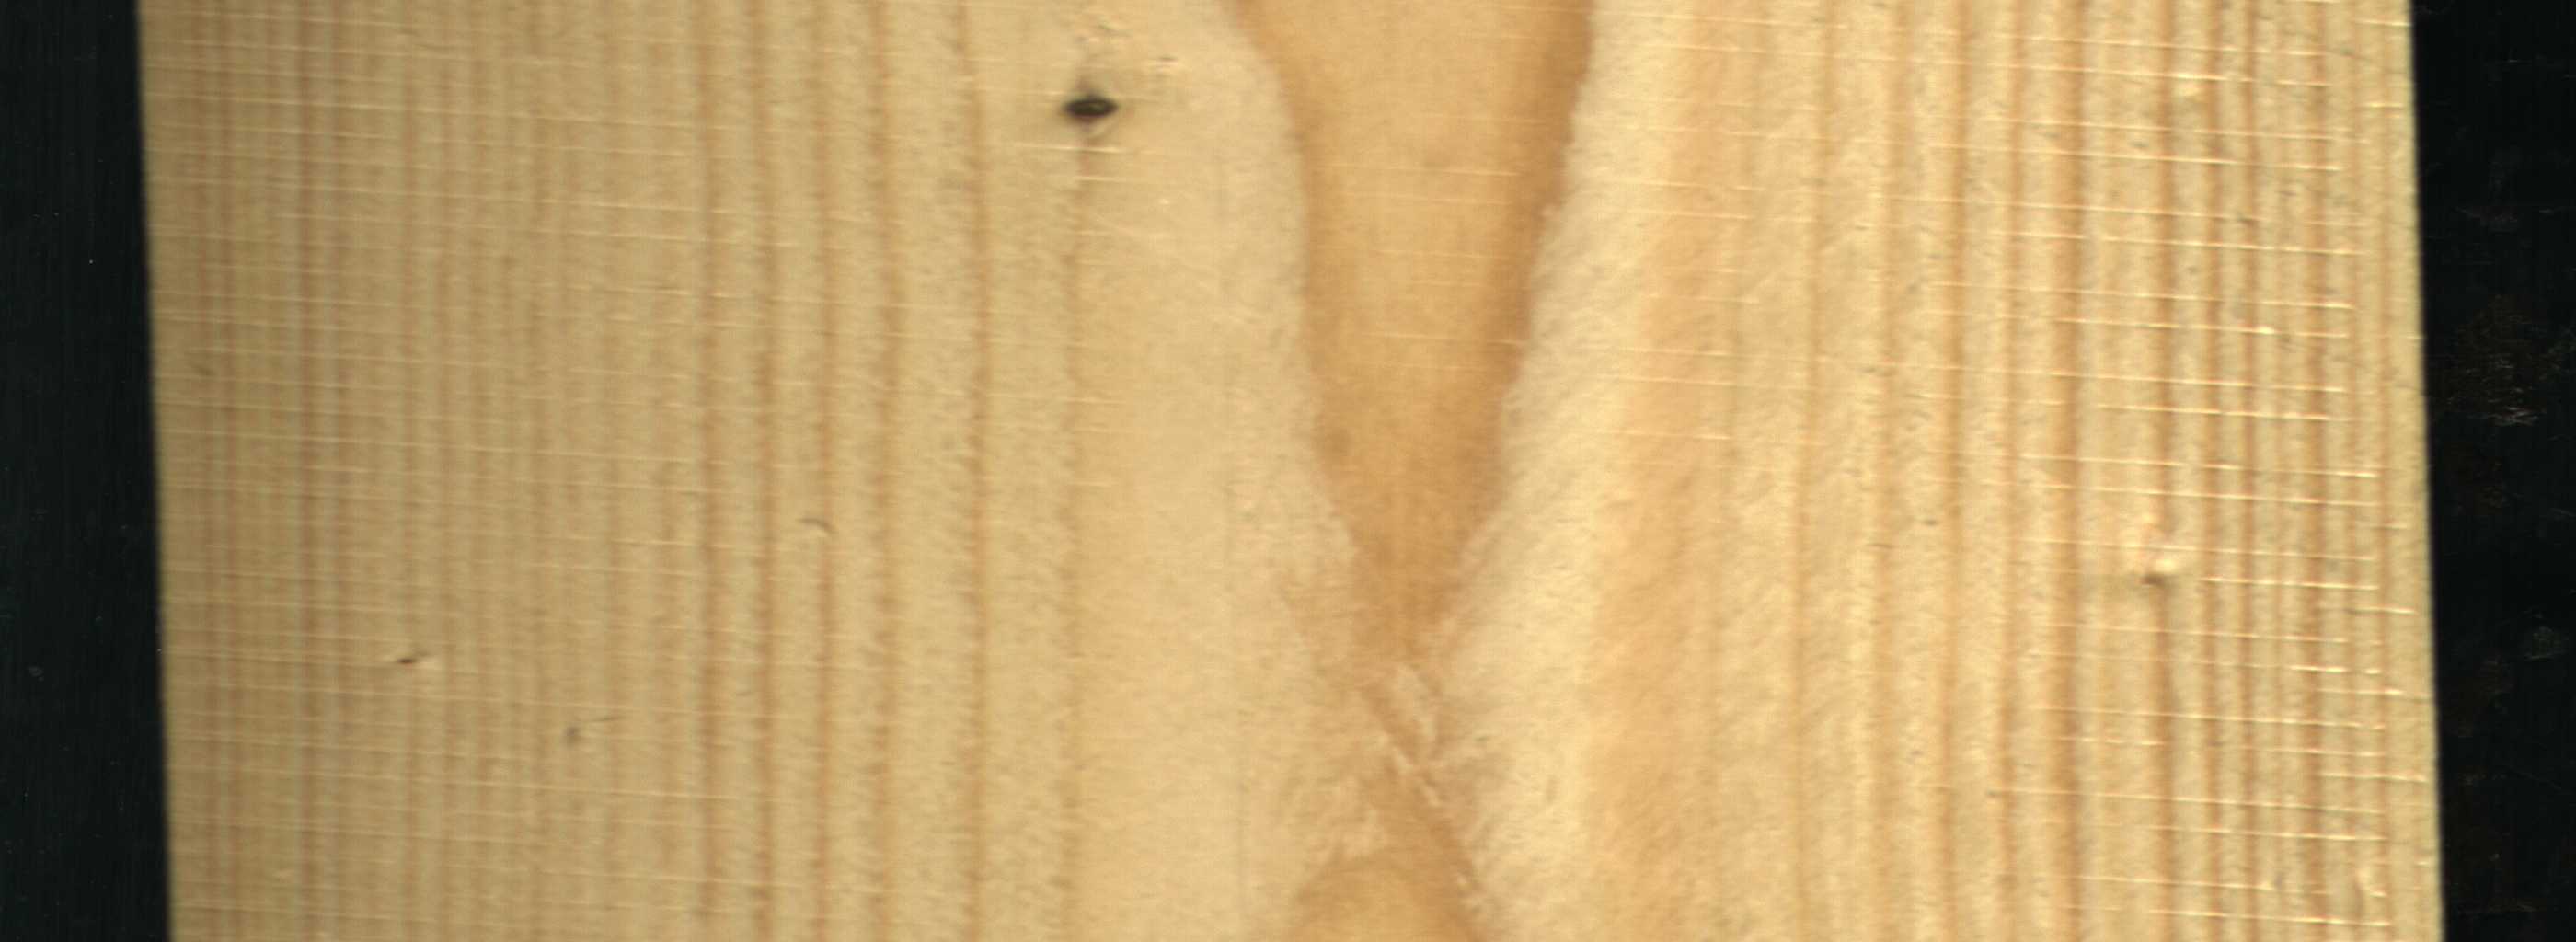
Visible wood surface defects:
Dead_Knot